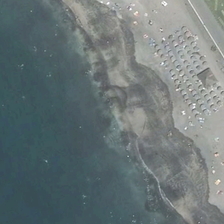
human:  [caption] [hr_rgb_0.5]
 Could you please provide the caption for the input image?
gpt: the sea beat the white spray on the beach .

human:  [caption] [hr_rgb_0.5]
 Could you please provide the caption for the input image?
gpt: something is on a beach near a piece of green ocean .

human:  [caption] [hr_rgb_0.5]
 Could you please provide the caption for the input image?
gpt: the water to the beach against big white waves .

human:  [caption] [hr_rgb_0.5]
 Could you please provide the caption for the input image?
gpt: something is on a beach near a piece of green ocean .

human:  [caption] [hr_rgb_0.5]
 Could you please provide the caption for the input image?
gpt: the sea beat the white spray on the beach .